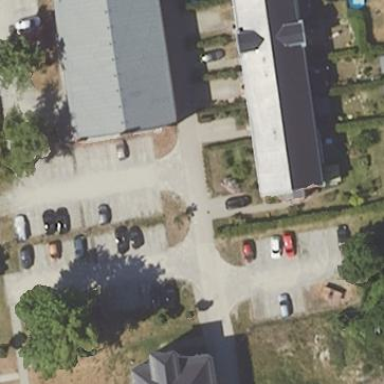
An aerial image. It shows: Parking area with paving stones surface.